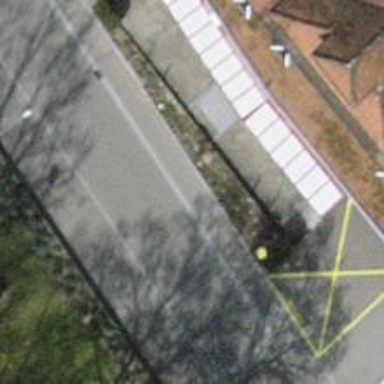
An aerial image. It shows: Bus stop with platform for public transport.